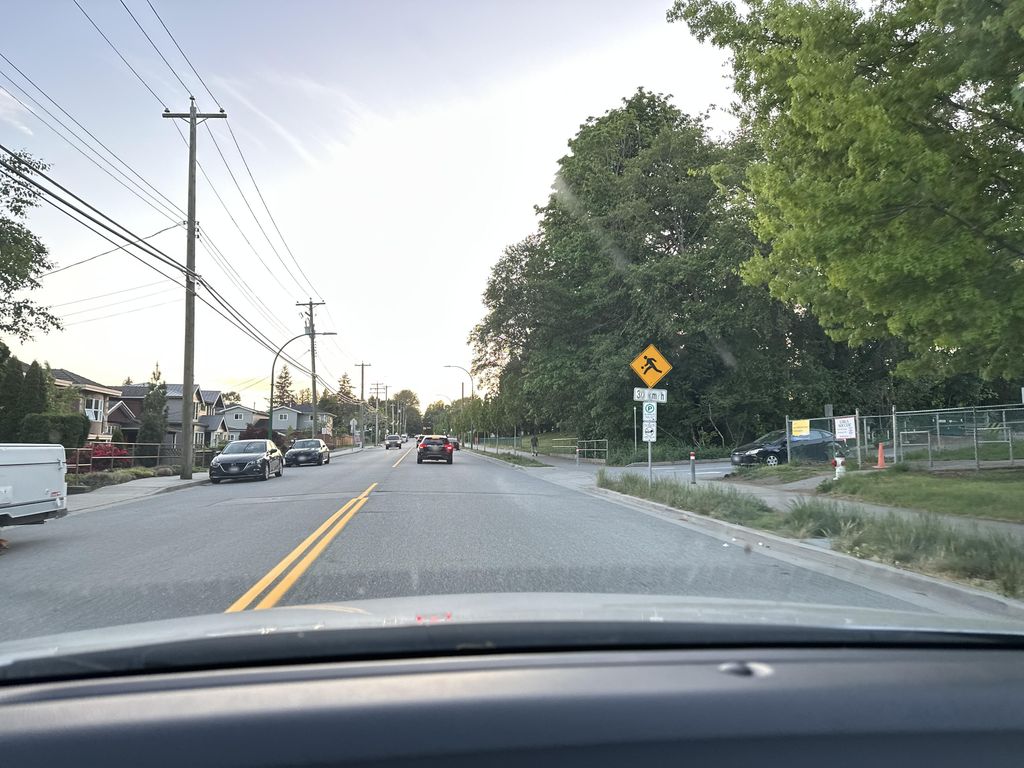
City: vancouver